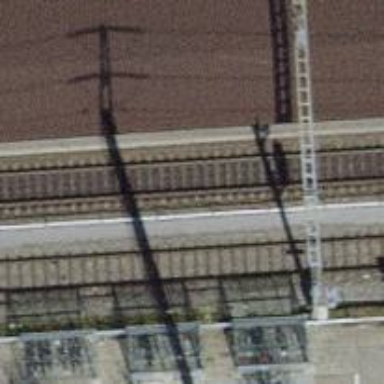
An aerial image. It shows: Railway stop with public transport stop position.